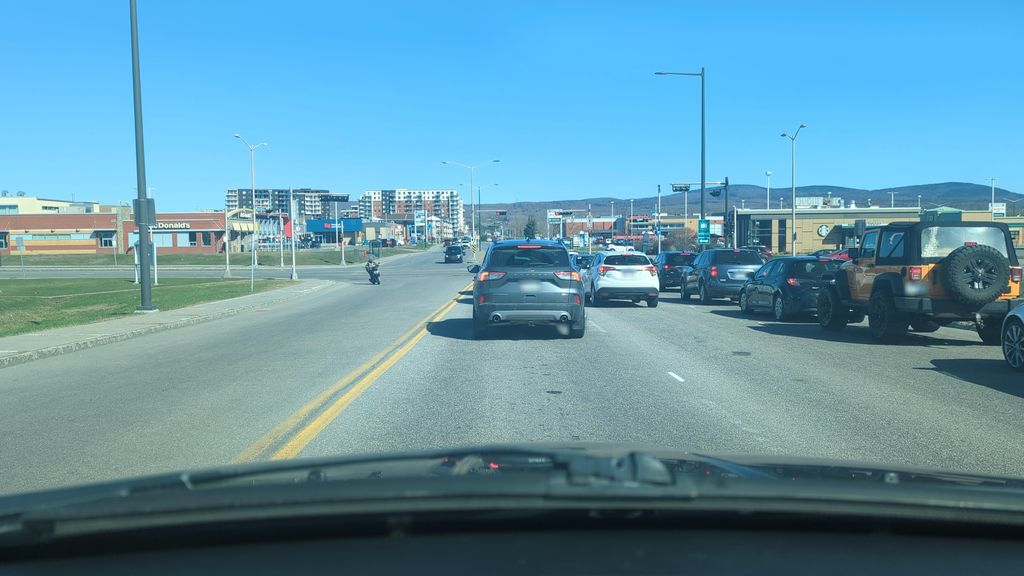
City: quebec_city